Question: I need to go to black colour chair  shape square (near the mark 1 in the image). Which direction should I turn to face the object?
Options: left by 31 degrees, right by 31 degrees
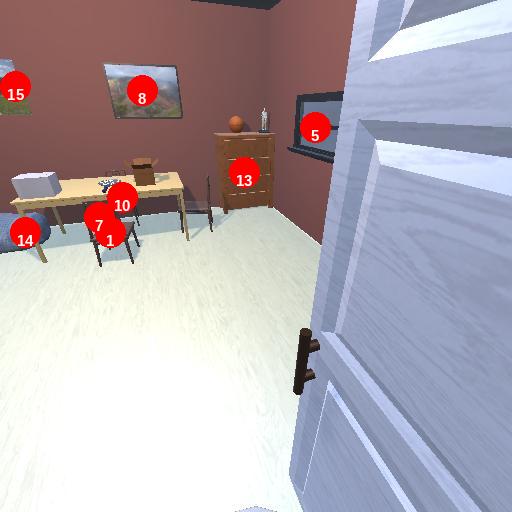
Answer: left by 31 degrees